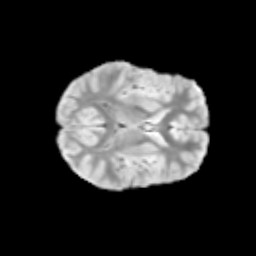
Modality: T2w
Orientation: axial
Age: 9
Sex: female
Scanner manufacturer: siemens
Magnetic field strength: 3 T
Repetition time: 3.8 s
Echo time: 0.07 s